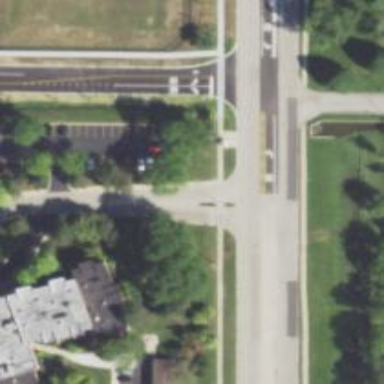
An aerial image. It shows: Uncontrolled road crossing.